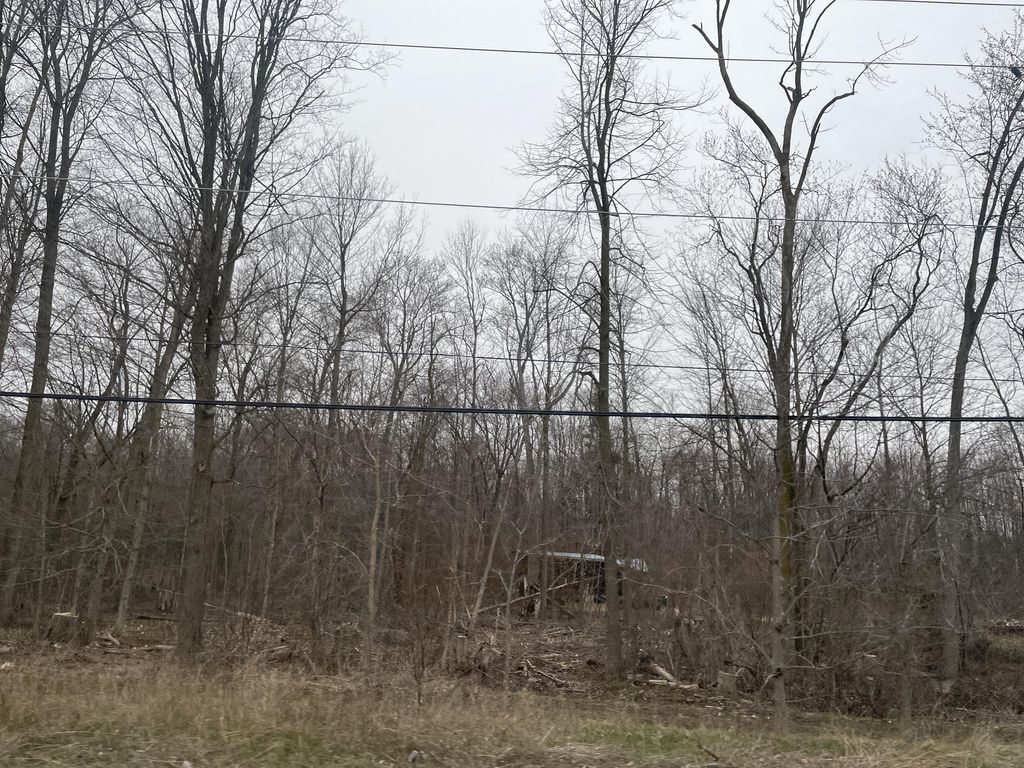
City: kitchener-waterloo